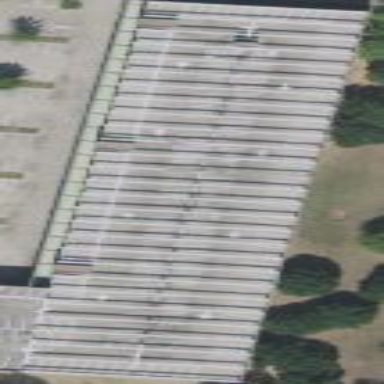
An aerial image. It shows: Multi-storey concrete parking building.